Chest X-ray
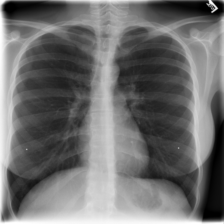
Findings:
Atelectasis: negative
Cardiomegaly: negative
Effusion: negative
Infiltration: negative
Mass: negative
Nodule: negative
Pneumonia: negative
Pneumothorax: negative
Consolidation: negative
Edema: negative
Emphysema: negative
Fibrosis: negative
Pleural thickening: negative
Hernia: negative